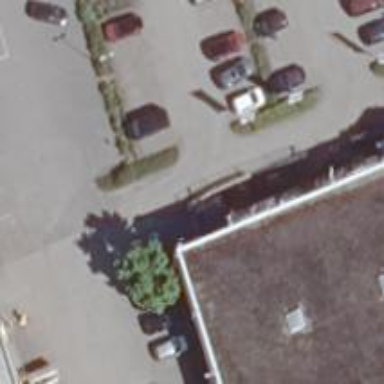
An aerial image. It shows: Parking aisle with concrete surface.